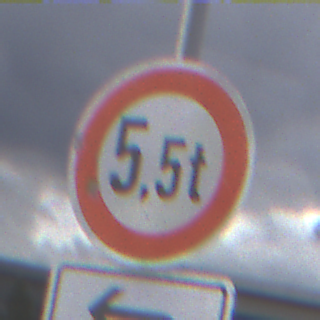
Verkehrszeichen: TatsaechlicheMasse
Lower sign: RichtungsangabeDurchPfeile2
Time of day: MorningAfternoon
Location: Outdoor (Suburban)
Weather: PartlyCloudy
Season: NotSpecified
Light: Natural